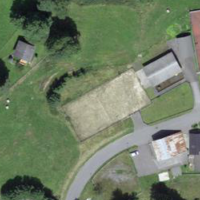
EUNIS habitat code: 24
Species observed at this site:
Symphyotrichum novae-angliae